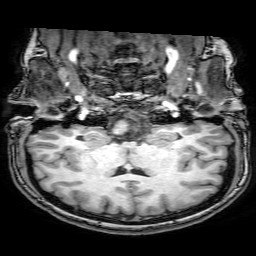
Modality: T1w
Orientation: sagittal
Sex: female
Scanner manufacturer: philips
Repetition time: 0.008142 s
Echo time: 0.00372 s